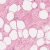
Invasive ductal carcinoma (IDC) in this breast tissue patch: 0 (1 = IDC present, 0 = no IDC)